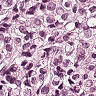
Metastatic tissue present: yes